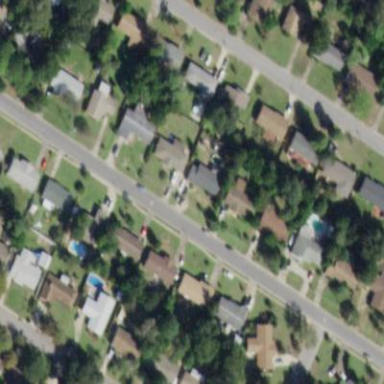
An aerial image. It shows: Residential area consisting of single-family homes.